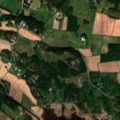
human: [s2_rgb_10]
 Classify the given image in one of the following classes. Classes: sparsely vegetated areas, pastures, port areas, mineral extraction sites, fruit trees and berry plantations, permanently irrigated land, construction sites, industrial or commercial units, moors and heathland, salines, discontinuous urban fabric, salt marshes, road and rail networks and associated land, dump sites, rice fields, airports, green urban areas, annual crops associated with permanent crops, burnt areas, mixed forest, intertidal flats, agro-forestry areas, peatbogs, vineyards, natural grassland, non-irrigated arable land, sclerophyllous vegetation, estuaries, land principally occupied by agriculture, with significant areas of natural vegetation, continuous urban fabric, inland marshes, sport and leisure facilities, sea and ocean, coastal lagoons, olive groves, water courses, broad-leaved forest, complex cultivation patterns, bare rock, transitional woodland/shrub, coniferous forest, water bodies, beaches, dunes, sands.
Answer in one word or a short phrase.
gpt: land principally occupied by agriculture, with significant areas of natural vegetation, broad-leaved forest, coniferous forest, mixed forest